Question: Consider the following data frame:
'''
df <- data.frame(replicate(5,sample(1:10,10,rep=TRUE)))
# X1 X2 X3 X4 X5
#1 7 9 8 4 10
#2 2 4 9 4 9
#3 2 7 8 8 6
#4 8 9 6 6 4
#5 5 2 1 4 6
#6 8 2 2 1 7
#7 3 8 6 1 6
#8 3 8 5 9 8
#9 6 2 3 10 7
#10 2 7 4 2 9
'''
Using 'dplyr', how can I filter, on each column (without implicitly naming them), for all values greater than 2.
Something that would mimic an hypothetical 'filter_each(funs(. >= 2))'
Right now I'm doing:
'''
df %>% filter(X1 >= 2, X2 >= 2, X3 >= 2, X4 >= 2, X5 >= 2)
'''
Which is equivalent to:
'''
df %>% filter(!rowSums(. < 2))
'''
Note: Let's say I wanted to filter only on the first 4 columns, I would do:
'''
df %>% filter(X1 >= 2, X2 >= 2, X3 >= 2, X4 >= 2)
'''
or
'''
df %>% filter(!rowSums(.[-5] < 2))
'''
Would there be a more efficient alternative ?
How to specify a column name and mimic an hypothethical 'filter_each(funs(. >= 2), -X5)' ?
Since I have to run this on a large dataset, I benchmarked the suggestions.
'''
df <- data.frame(replicate(5,sample(1:10,10e6,rep=TRUE)))
mbm <- microbenchmark(
Marat = df %>% filter(!rowSums(.[,!colnames(.) %in% "X5", drop = FALSE] < 2)),
Richard = filter_(df, .dots = lapply(names(df)[names(df) != "X5"], function(x, y) { call(">=", as.name(x), y) }, 2)),
Docendo = df %>% slice(which(!rowSums(select(., -matches("X5")) < 2L))),
times = 50
)
'''
Here are the results:
'''
#Unit: milliseconds
# expr min lq mean median uq max neval
# Marat <PHONE> <PHONE> <PHONE> <PHONE> <PHONE>.458 50
# Richard <PHONE> <PHONE> <PHONE> <PHONE> <PHONE>.669 50
# Docendo <PHONE> <PHONE> <PHONE> <PHONE> <PHONE>.407 50
'''

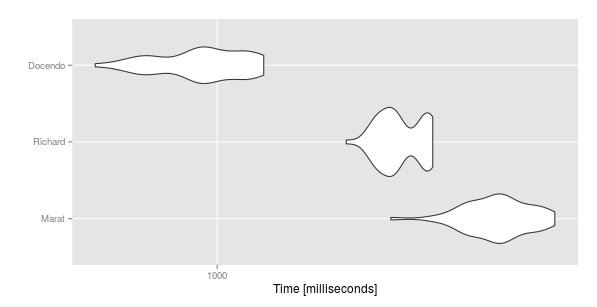
Answer: Here's another option with 'slice' which can be used similarly to 'filter' in this case. Main difference is that you supply an integer vector to 'slice' whereas 'filter' takes a logical vector.
'''
df %>% slice(which(!rowSums(select(., -matches("X5")) < 2L)))
'''
What I like about this approach is that because we use 'select' inside 'rowSums' you can make use of all the special functions that 'select' supplies, like 'matches' for example.
---
Let's see how it compares to the other answers:
'''
df <- data.frame(replicate(5,sample(1:10,10e6,rep=TRUE)))
mbm <- microbenchmark(
Marat = df %>% filter(!rowSums(.[,!colnames(.) %in% "X5", drop = FALSE] < 2)),
Richard = filter_(df, .dots = lapply(names(df)[names(df) != "X5"], function(x, y) { call(">=", as.name(x), y) }, 2)),
dd_slice = df %>% slice(which(!rowSums(select(., -matches("X5")) < 2L))),
times = 50L,
unit = "relative"
)
#Unit: relative
# expr min lq median uq max neval
# Marat 1.304216 1.290695 1.290127 1.288473 1.290609 50
# Richard 1.139796 1.146942 1.124295 1.159715 1.160689 50
# dd_slice 1.000000 1.000000 1.000000 1.000000 1.000000 50
'''

updated with more reliable benchmark with 50 repetitions (times = 50L).
---
Following a comment that base R would have the same speed as the 'slice' approach (without specification of what base R approach is meant exactly), I decided to update my answer with a comparison to base R using almost the same approach as in my answer. For base R I used:
'''
base = df[!rowSums(df[-5L] < 2L), ],
base_which = df[which(!rowSums(df[-5L] < 2L)), ]
'''
Benchmark:
'''
df <- data.frame(replicate(5,sample(1:10,10e6,rep=TRUE)))
mbm <- microbenchmark(
Marat = df %>% filter(!rowSums(.[,!colnames(.) %in% "X5", drop = FALSE] < 2)),
Richard = filter_(df, .dots = lapply(names(df)[names(df) != "X5"], function(x, y) { call(">=", as.name(x), y) }, 2)),
dd_slice = df %>% slice(which(!rowSums(select(., -matches("X5")) < 2L))),
base = df[!rowSums(df[-5L] < 2L), ],
base_which = df[which(!rowSums(df[-5L] < 2L)), ],
times = 50L,
unit = "relative"
)
#Unit: relative
# expr min lq median uq max neval
# Marat 1.265692 1.279057 1.298513 1.279167 1.203794 50
# Richard 1.124045 1.160075 1.163240 1.169573 1.076267 50
# dd_slice 1.000000 1.000000 1.000000 1.000000 1.000000 50
# base 2.784058 2.769062 2.710305 2.669699 2.576825 50
# base_which 1.458339 1.477679 1.451617 1.419686 1.412090 50
'''

Not really any better or comparable performance with these two base R approaches.
added benchmark with base R options.